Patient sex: M
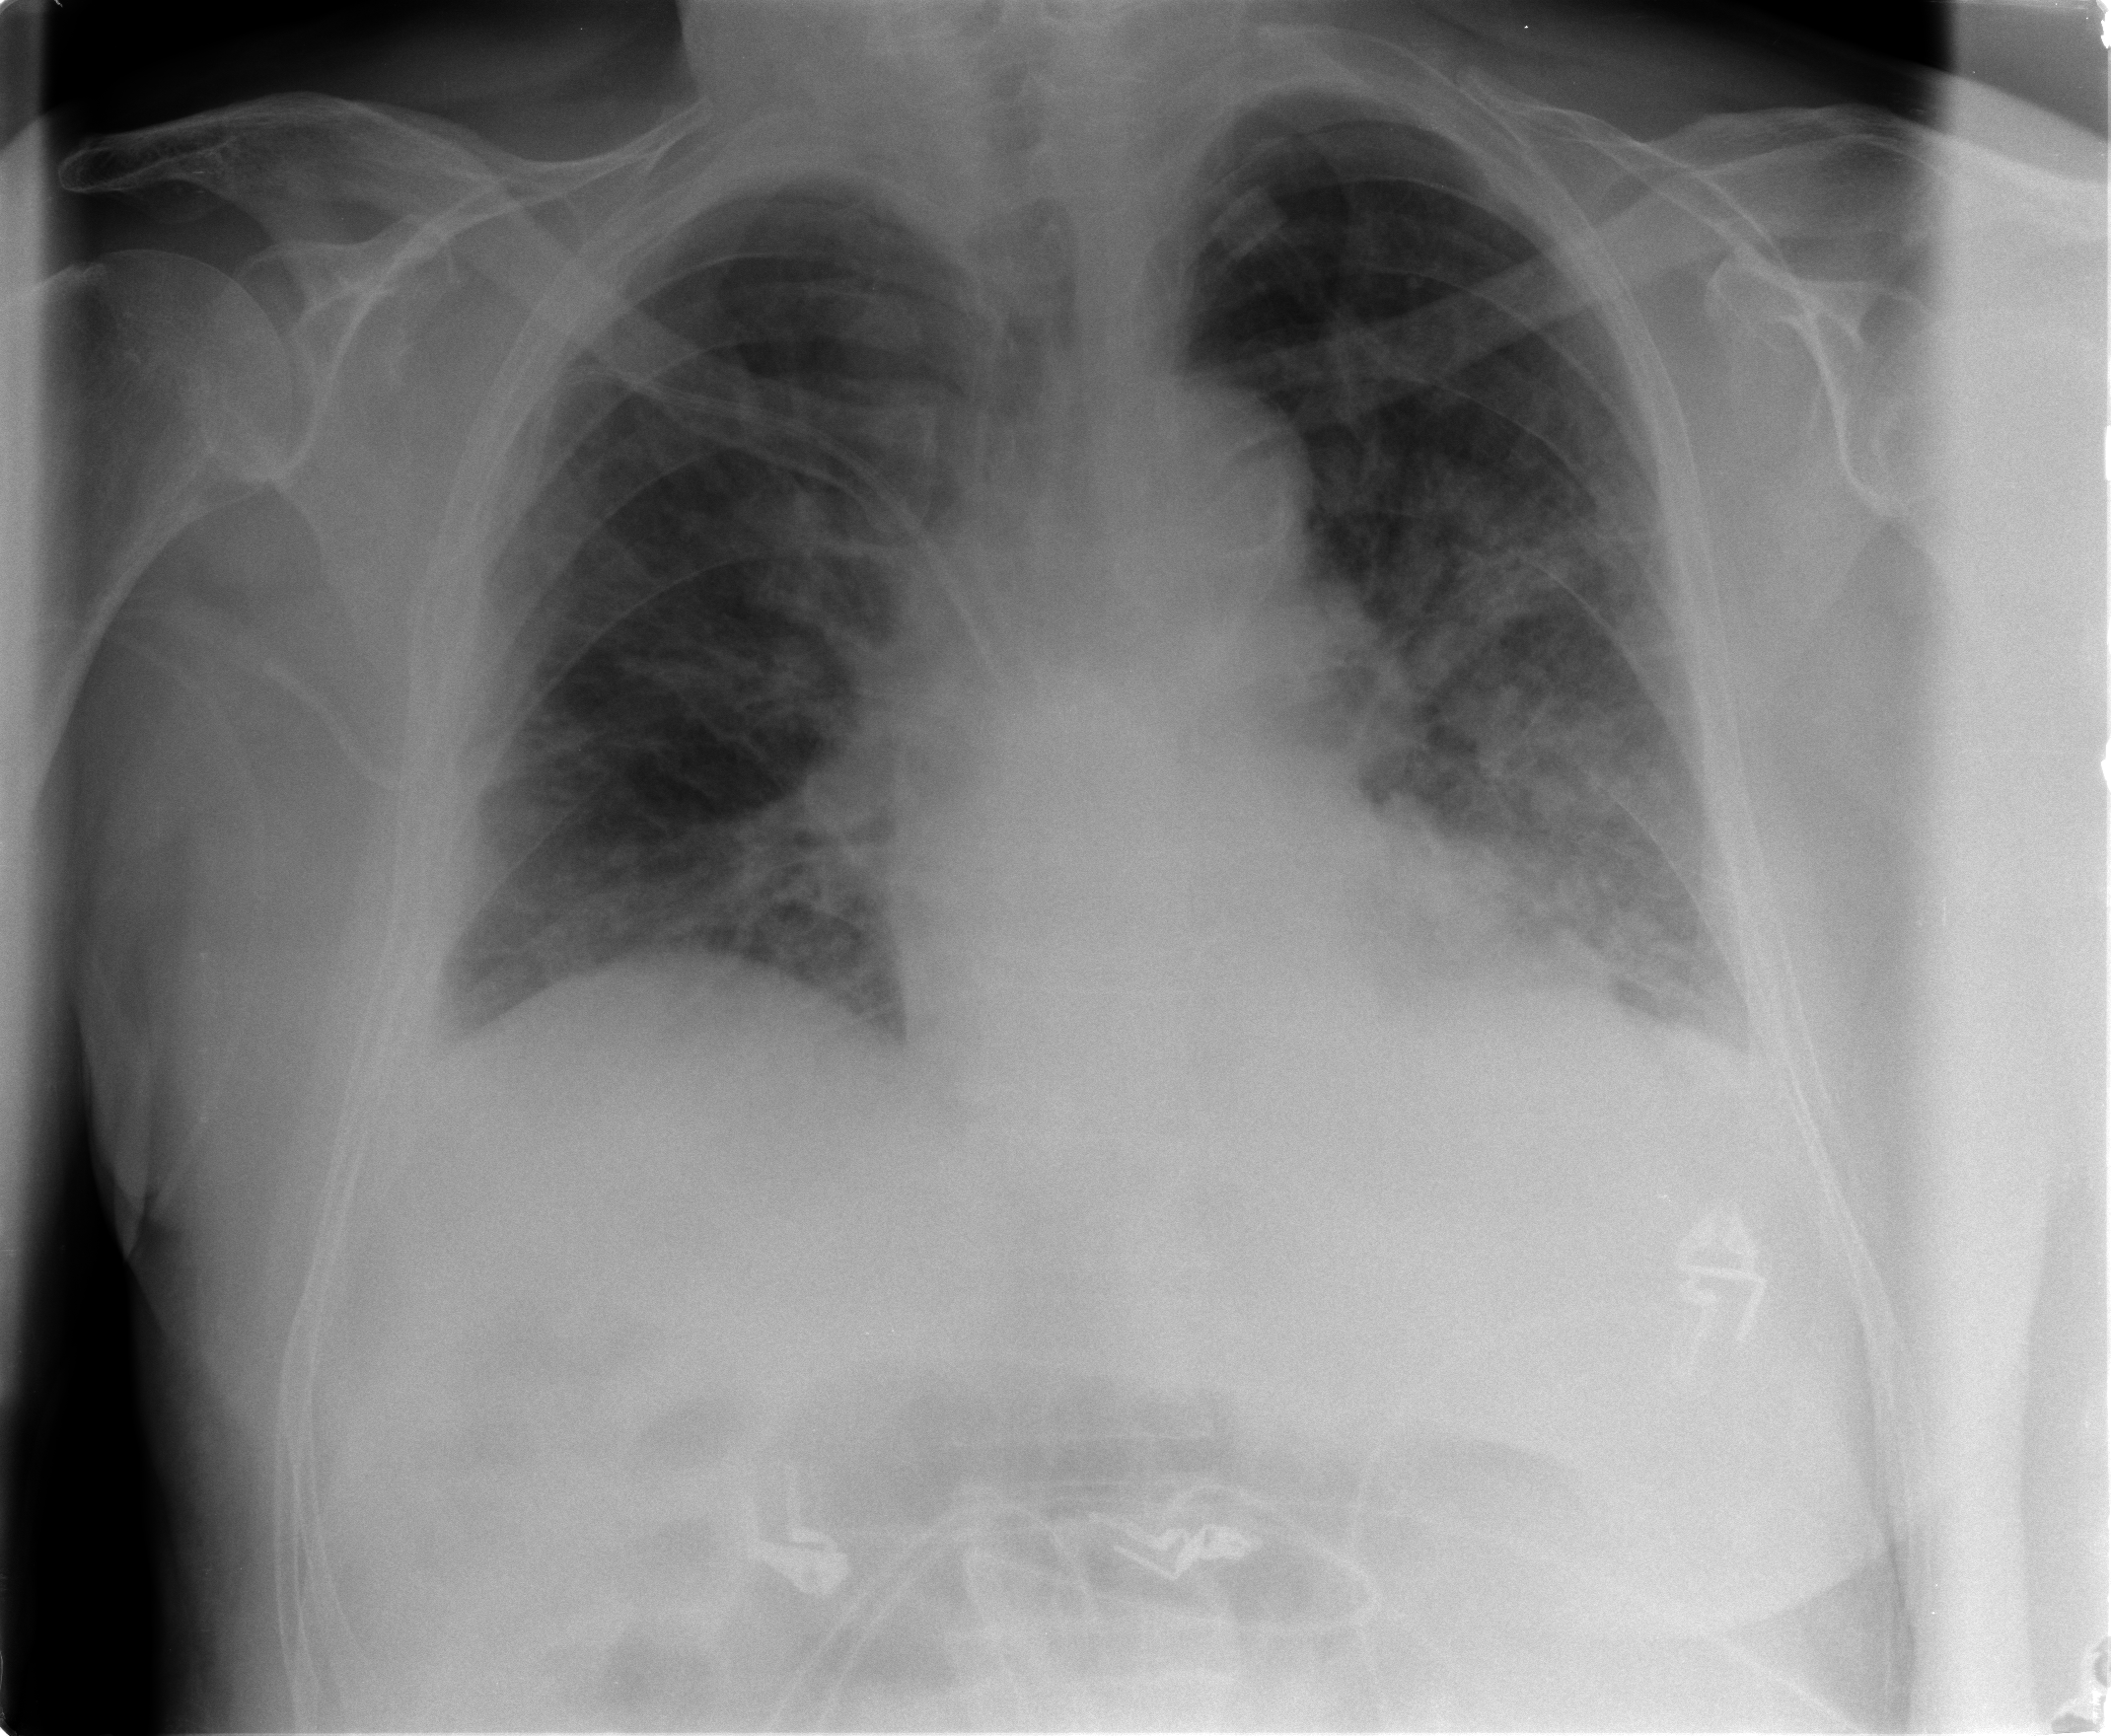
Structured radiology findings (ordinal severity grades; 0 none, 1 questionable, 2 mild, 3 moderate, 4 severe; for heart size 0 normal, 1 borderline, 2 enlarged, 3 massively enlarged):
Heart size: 2
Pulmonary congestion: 3
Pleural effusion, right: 1
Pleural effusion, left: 1
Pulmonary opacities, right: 2
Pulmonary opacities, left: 3
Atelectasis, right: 2
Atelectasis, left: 2